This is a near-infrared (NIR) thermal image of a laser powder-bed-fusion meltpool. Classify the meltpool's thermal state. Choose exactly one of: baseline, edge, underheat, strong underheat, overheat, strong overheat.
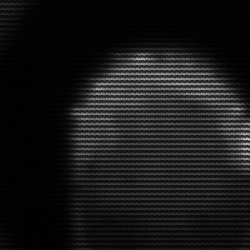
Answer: edge